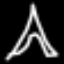
Label: The Eiffel Tower